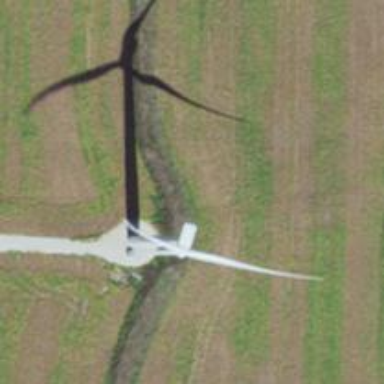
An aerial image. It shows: Wind generator powered by wind. The generator type is horizontal axis and it uses wind turbines.